Question: I am developing android app in which I used spinner view but text on spinner do not wrapped so please help me on how to achieve this .
Thanks in advance
'''
ArrayAdapter<String> adapter_state1 = new ArrayAdapter<String>(
getActivity(), android.R.layout.simple_spinner_item,
scondDD_ItemName) {
public View getView(int position, View convertView, ViewGroup parent) {
View v = super.getView(position, convertView, parent);
Typeface externalFont = Typeface.createFromAsset(getActivity()
.getAssets(), "fonts/Roboto-Regular.ttf");
((TextView) v).setTypeface(externalFont);
return v;
}
public View getDropDownView(int position, View convertView,
ViewGroup parent) {
View v = super.getDropDownView(position, convertView, parent);
Typeface externalFont = Typeface.createFromAsset(getActivity()
.getAssets(), "fonts/Roboto-Regular.ttf");
((TextView) v).setTypeface(externalFont);
return v;
}
};
adapter_state1
.setDropDownViewResource(android.R.layout.simple_spinner_dropdown_item);
spinner2.setAdapter(adapter_state1);
'''
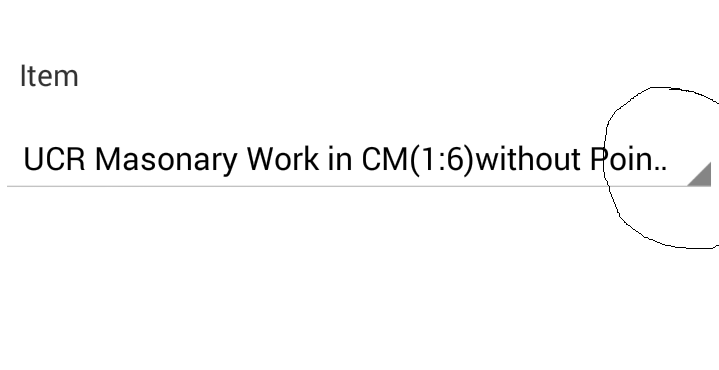
Answer: You can create a layout with root element a 'TextView' and use 'android:singleLine="false"'. Then use this layout instead of 'android.R.layout.simple_spinner_item_1'.